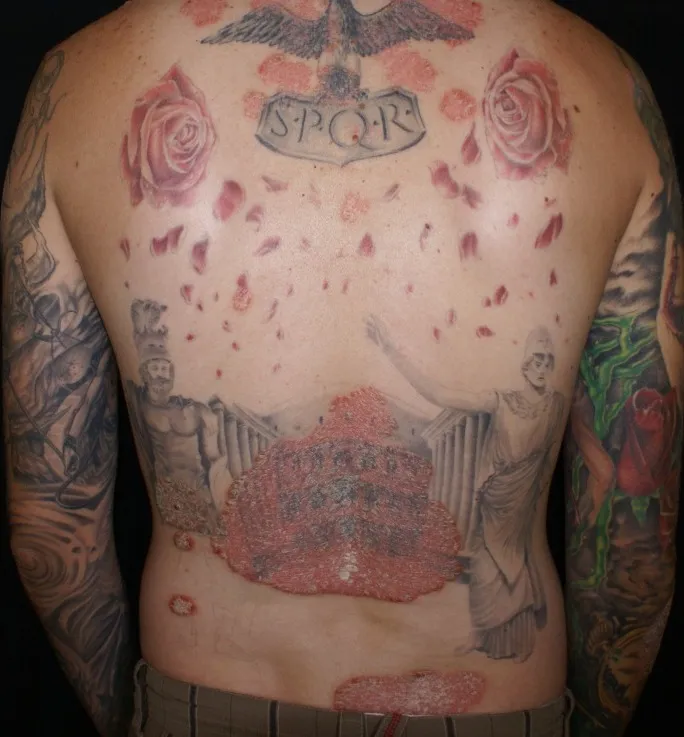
Erythematous plaques covered by silvery white scales on posterior thorax.
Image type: medical_photograph (skin_photograph)